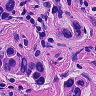
Metastatic tissue present: yes